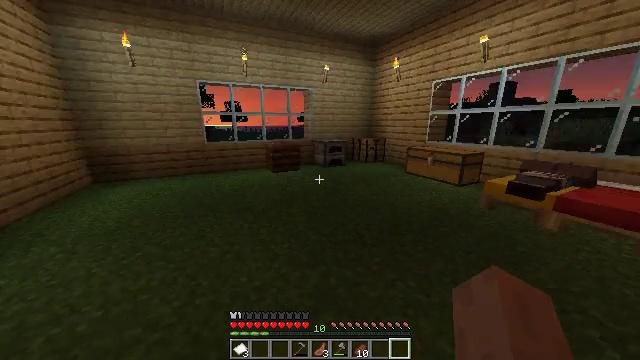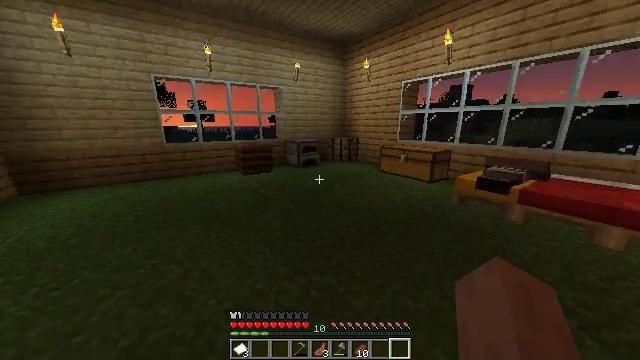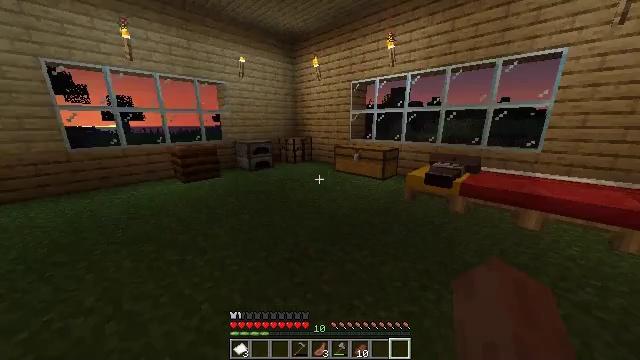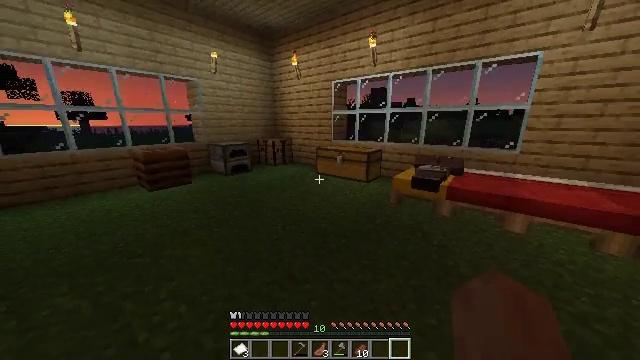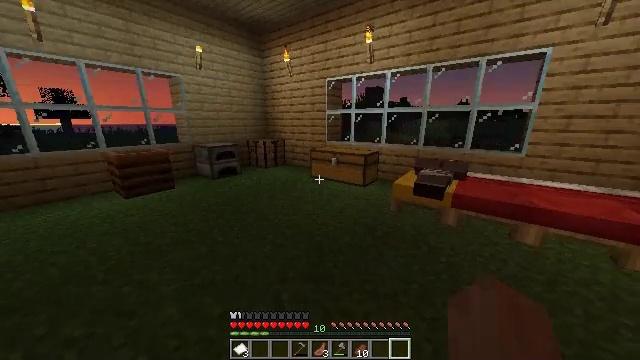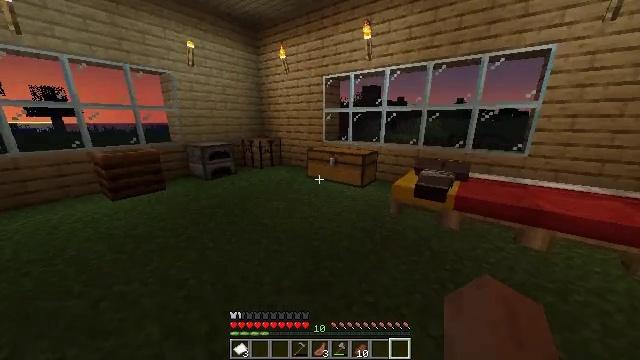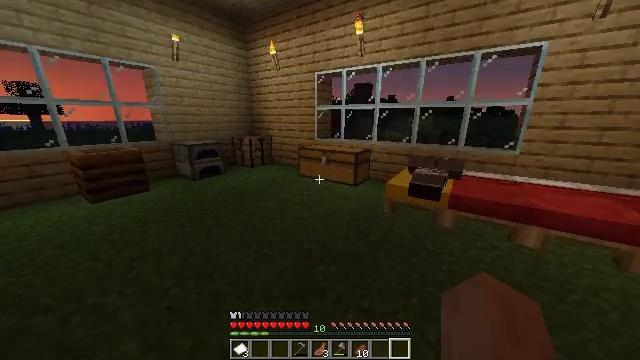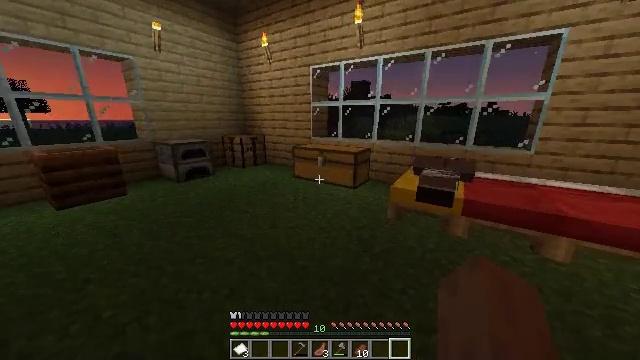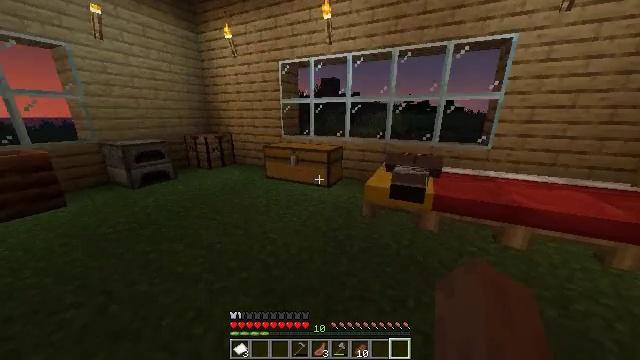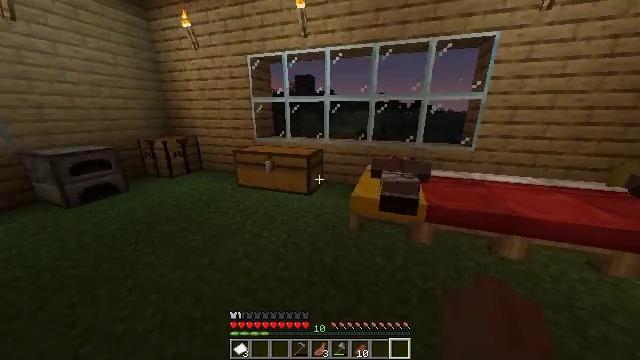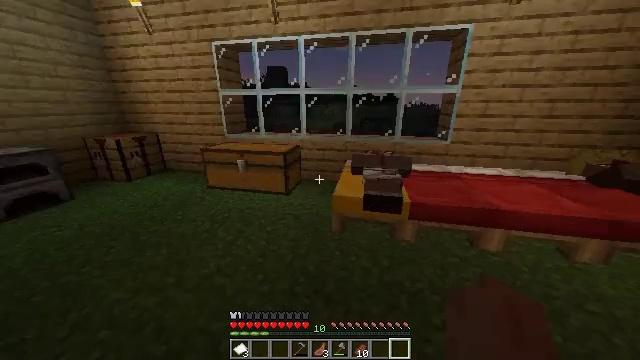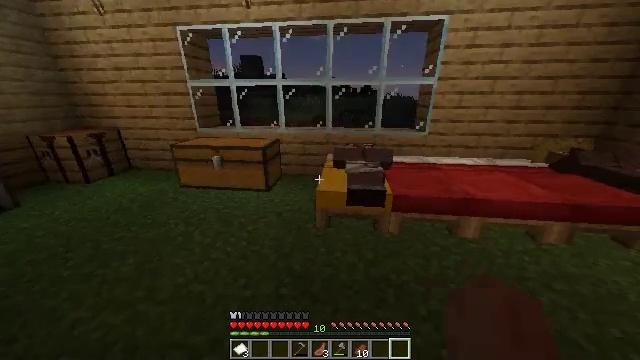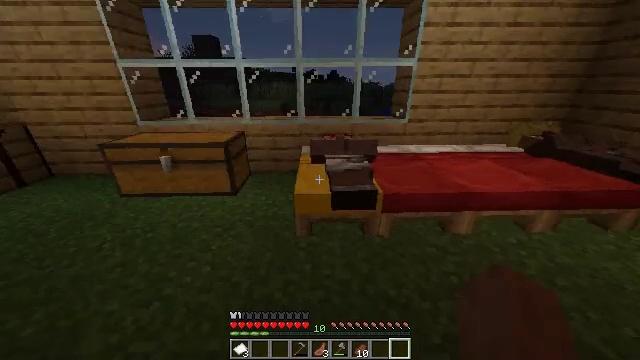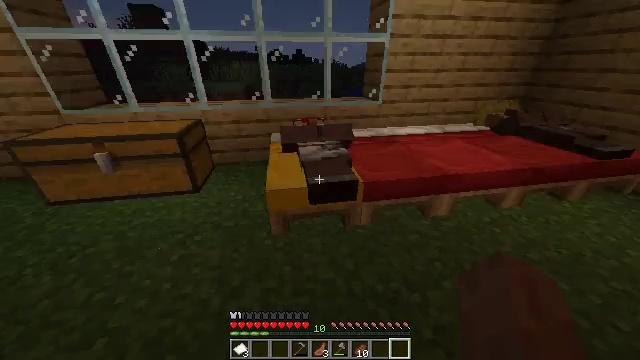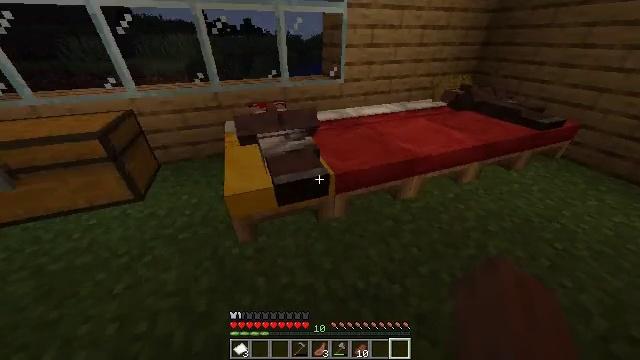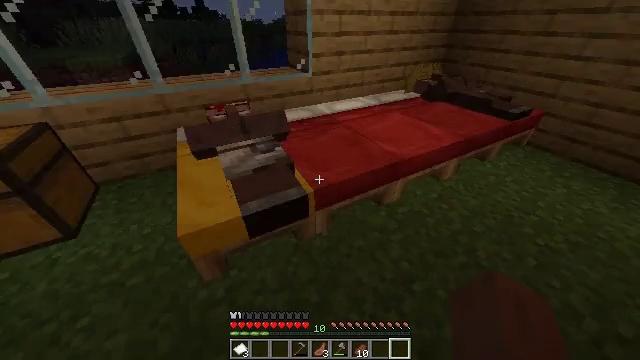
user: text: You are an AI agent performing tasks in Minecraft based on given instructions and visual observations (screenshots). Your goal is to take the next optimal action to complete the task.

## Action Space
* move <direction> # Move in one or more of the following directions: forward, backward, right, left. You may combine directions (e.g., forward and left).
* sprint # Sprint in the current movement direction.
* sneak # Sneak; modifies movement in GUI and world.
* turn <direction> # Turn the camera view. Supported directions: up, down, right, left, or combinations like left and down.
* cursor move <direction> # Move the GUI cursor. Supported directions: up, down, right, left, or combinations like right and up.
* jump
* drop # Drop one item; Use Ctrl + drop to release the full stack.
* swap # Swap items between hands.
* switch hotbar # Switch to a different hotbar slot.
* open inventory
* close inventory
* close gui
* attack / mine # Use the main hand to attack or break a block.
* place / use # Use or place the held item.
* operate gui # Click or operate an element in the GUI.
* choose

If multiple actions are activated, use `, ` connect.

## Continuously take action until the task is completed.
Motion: motion action
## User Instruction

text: Open the crafting table to craft a cartography table.
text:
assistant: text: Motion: move forward, sprint, turn right
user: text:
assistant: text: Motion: move forward, sprint, turn right
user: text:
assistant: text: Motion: move forward, sprint, turn right
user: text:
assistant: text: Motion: move forward, sprint, turn right
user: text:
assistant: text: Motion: move forward, sprint
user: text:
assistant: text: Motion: move forward, sprint, turn right
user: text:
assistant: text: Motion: move forward, sprint, turn right
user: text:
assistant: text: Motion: move forward, sprint, turn right
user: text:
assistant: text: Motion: move forward, sprint, turn right
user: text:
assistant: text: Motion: move forward, sprint, turn right and down
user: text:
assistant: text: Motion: move forward, sprint, turn right and down
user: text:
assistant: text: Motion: move forward, sprint, turn right and down
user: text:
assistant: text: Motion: move forward, sprint, turn right and down
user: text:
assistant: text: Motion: move forward, sprint, turn right and down
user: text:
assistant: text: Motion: move forward, sprint, turn right and down
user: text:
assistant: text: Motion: move forward, sprint, turn right and down
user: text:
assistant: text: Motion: move forward, sprint, turn right
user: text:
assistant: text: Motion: move forward, sprint, turn right
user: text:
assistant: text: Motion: move forward, sprint, turn right and down
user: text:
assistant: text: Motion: move forward
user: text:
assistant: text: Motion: move forward
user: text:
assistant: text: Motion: move forward
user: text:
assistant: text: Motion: turn left
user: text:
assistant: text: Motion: turn left and down
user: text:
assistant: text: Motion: turn left and down
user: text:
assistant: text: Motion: turn left and down
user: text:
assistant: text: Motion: turn left and down
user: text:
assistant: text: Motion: turn left and down
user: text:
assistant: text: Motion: turn left
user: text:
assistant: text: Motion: no_op